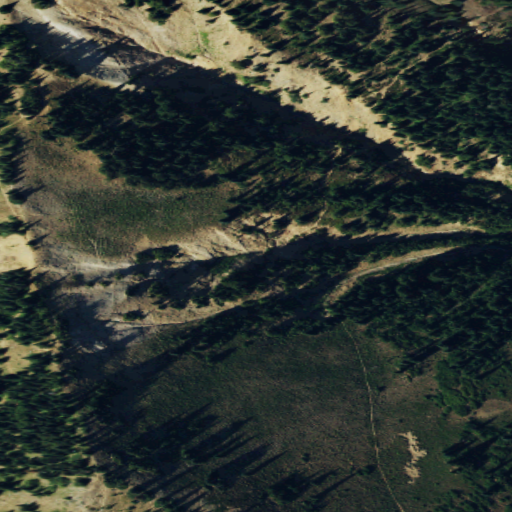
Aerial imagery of gap in Washington named Blue Bell Pass containing shrub, grassland, and evergreen forest